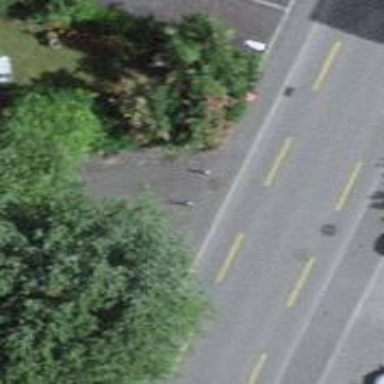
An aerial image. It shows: Bollard.